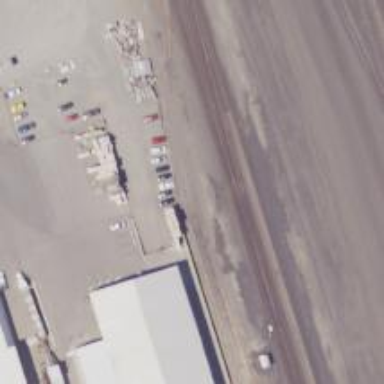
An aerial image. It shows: Rail spur service.